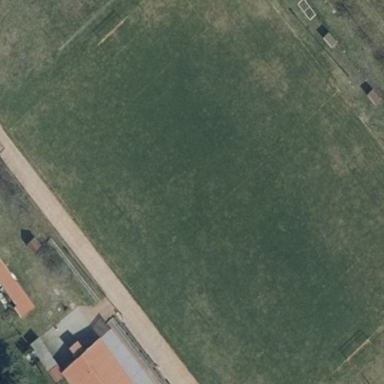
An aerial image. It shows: Soccer pitch for leisure land activities.